Field crop: maize
Growth stage: 2
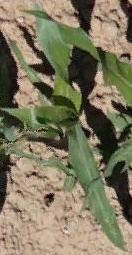
Species: maize